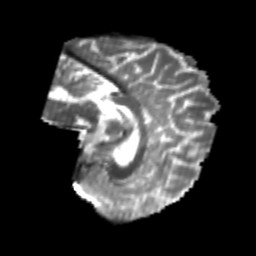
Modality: T2w
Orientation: sagittal
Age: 24
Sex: male
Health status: healthy
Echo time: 0.074 s